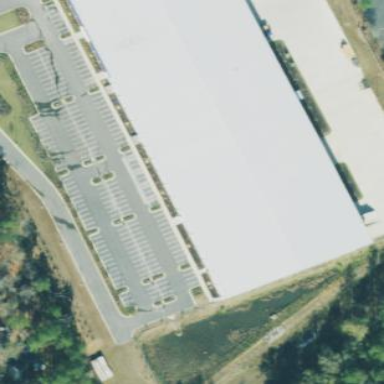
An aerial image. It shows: Commercial building.